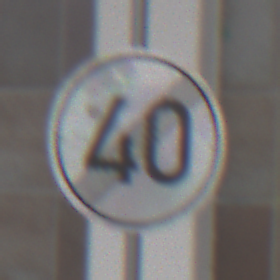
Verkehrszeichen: EndeGeschwindigkeit40
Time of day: MorningAfternoon
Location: Roofed (Urban)
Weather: PartlyCloudy
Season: NotSpecified
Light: Natural